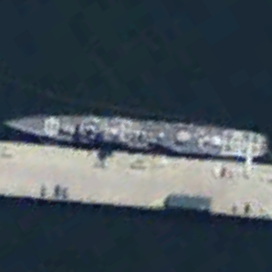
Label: Ticonderoga-class_cruiser